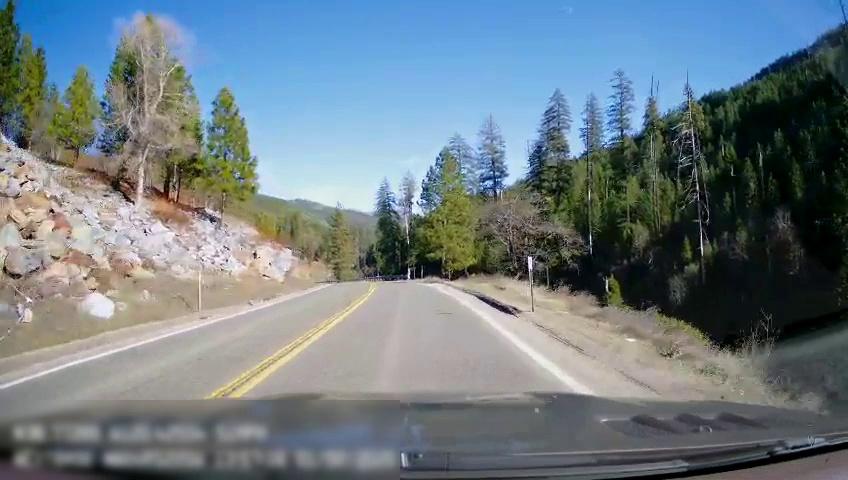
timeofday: Day
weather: Sunny
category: Drivable Space
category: Drivable Space
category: Lanes | Opposite Lane
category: Lanes | Current Lane
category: Lanes | Opposite Lane
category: Lanes | Current Lane